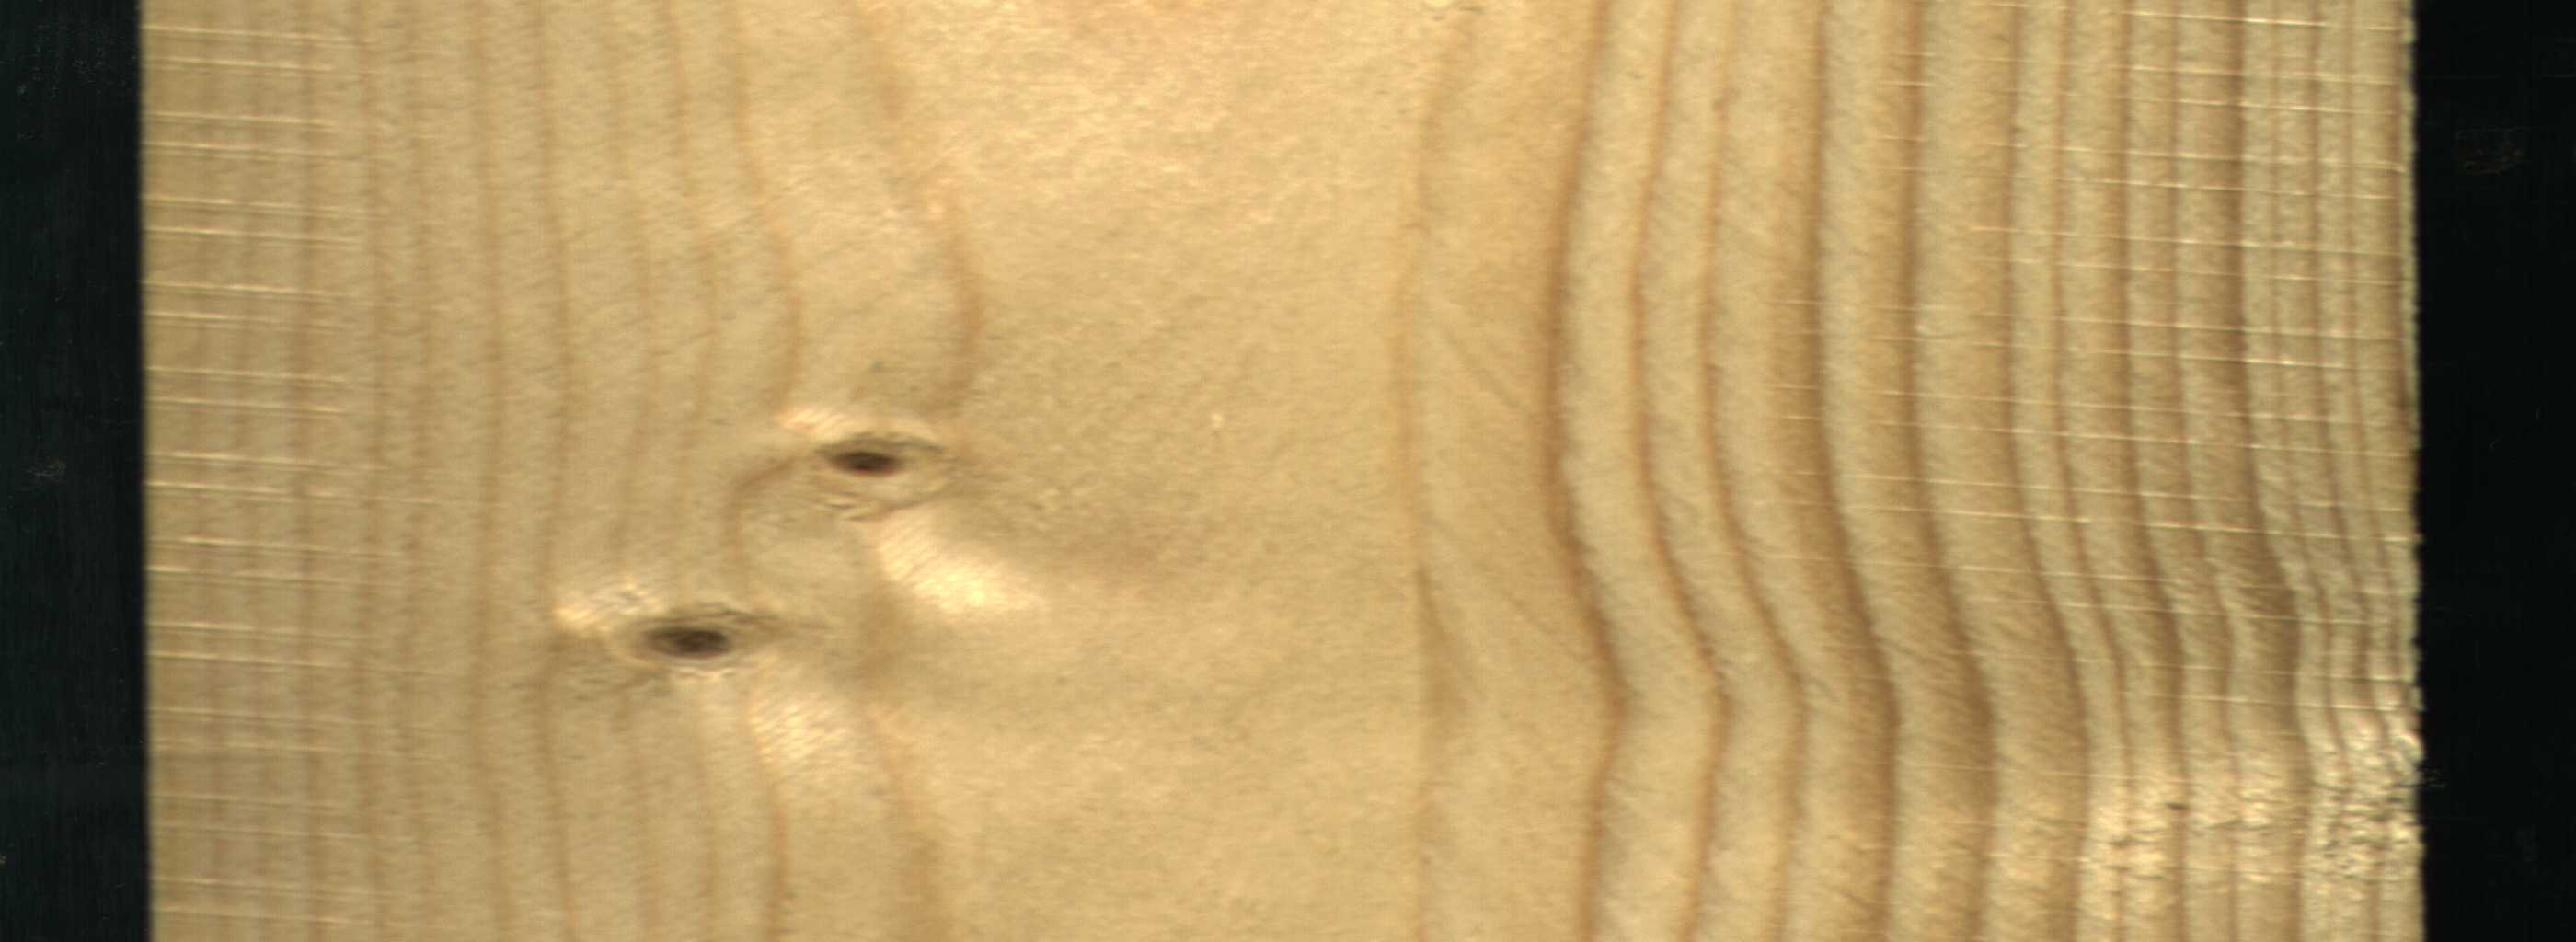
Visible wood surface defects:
Live_Knot
Live_Knot